Question: In Windows 7 (and Vista, if I recall correctly), when you hit CTRL+ALT+DELETE it takes you to a pre-lock screen such as the following:

I am looking to find a way to recreate the buttons on this screen (Lock this computer, Switch User, etc.) for an app I am working on. I need to be able to specify what the left-hand side image is since all of mine won't be arrows. Does anyone know where I can find a style that mimics how this looks/behaves?
Also, if there is a way to also come up with a button style that mimics the Cancel one that would be awesome.
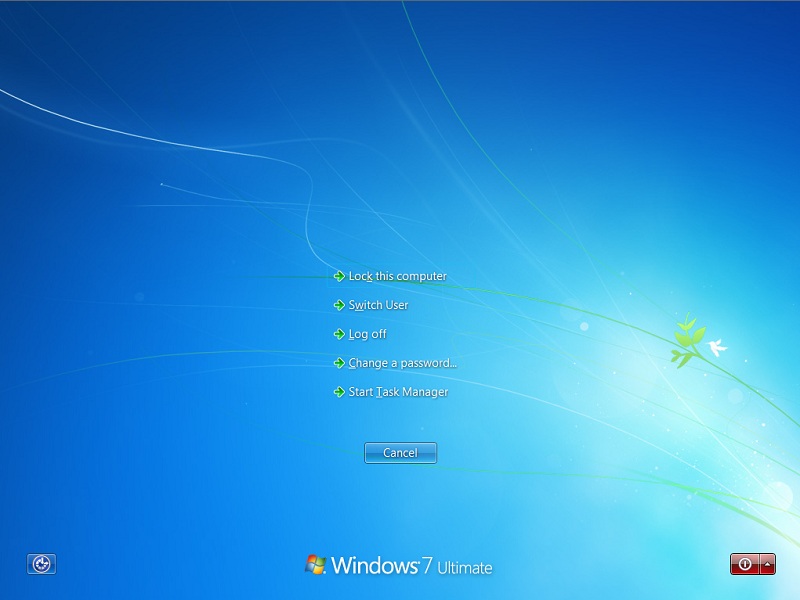
Answer: Follow this <URL> 'ControlTemplate' with a 'StackPanel' containing 'Image' and 'TextBlock'.